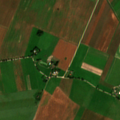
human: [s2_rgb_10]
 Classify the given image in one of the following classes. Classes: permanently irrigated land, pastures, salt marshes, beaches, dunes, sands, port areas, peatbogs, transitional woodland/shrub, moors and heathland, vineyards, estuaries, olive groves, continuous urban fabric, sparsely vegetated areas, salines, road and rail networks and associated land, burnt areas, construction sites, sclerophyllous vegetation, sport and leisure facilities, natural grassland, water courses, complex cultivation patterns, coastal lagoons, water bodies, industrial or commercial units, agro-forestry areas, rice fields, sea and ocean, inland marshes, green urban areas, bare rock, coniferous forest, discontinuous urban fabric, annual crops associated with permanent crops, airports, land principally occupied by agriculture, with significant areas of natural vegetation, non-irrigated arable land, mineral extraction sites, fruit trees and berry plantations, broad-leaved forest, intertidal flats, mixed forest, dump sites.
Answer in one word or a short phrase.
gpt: non-irrigated arable land, complex cultivation patterns